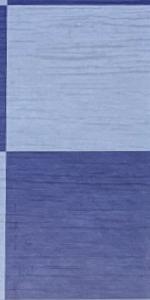
Label: Empty